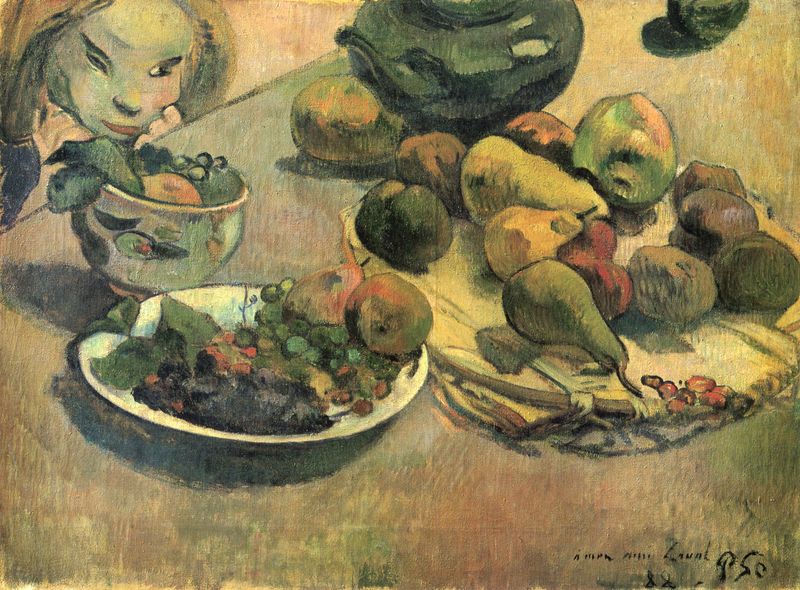
Titel: Stilleben mit Früchten
Künstler: Paul Gauguin
Standort: Moskva
Institution: The Pushkin State Museum of Fine Arts
Schlagwörter: blau, blätter, dunkel, gemälde, kopf, schatten, cezanne, gelb, grün, mädchen, bunt, frau, hell, licht, pastell, schwarz, tisch, blick, obst, rot, tuch, beige, malerei, muster, blond, mütze, augen, gesicht, mensch, schale, schüssel, teller, hände, schauen, signatur, tischdecke, öl, haare, decke, kind, blatt, feigen, früchte, kanne, krug, schalen, stilleben, stillleben, trauben, apfel, äpfel, ernte, farbe, tag, herbst, angst, essen, inschrift, glanz, schlitzaugen, tee, platte, aufstützen, gauguin, aufsicht, oben, birne, birnen, südsee, gestützt, bruan, schälchen, brett, schraffur, fäuste, staunen, betrachten, duft, weintrauben, gier, hunger, lust, pfirsich, reif, silleben, teekanne, traube, feige, pflaumen, paul gauguin, tahiti, schaale, kopfstützen, teekann, kiwi, blauu, kiwis, nummer 50, oberfläcke, schräge augen, appetit, frau mädchen, apfe, bunz, unwohlsein, schlecher geruch